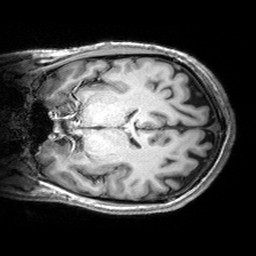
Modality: T1w
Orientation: coronal
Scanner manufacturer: siemens
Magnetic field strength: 3 T
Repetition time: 2.53 s
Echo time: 0.00299 s